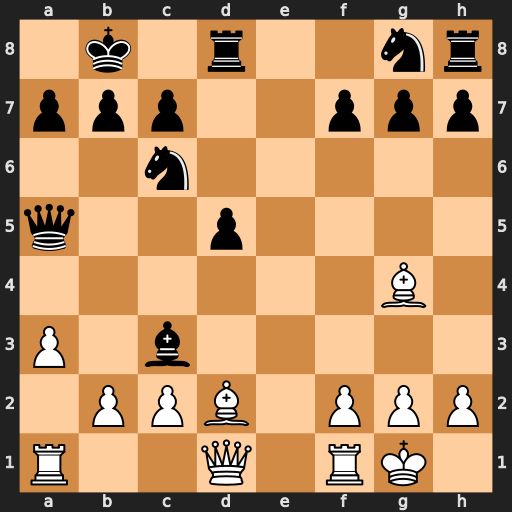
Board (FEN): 1k1r2nr/ppp2ppp/2n5/q2p4/6B1/P1b5/1PPB1PPP/R2Q1RK1
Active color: w
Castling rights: -
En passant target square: -
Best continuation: Bxc3 Qb6 Bxg7